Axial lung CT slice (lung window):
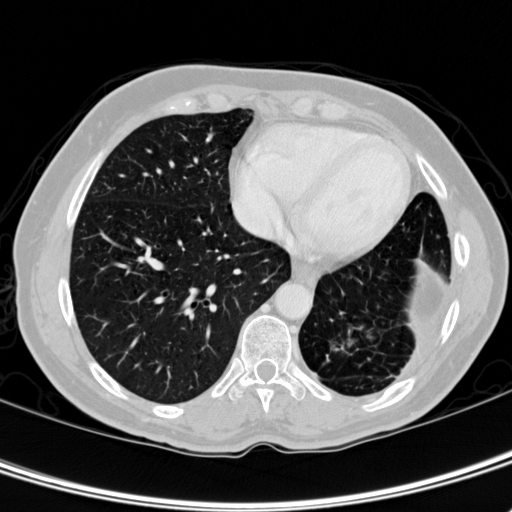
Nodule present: no